Question: I tried to rotate the revolute joint of a machine in SimMechanics. The actuator is from SimElectronics, so I use the Revolute - Rotational Interface block to connect the motor and the joint together. The whole block model is as follows (also available <URL>

But when I tried to run the simulation, I got the following error:
> Not enough input derivatives were provided for one or more Simulink-PS Converter blocks associated with the highlighted Solver Configuration block, for the solver chosen. Implicit solvers (ode23t, ode15s, and ode14x) typically require fewer input derivatives than explicit solvers, and local solvers never require any. You can provide more input derivatives by selecting different options (including turning input filtering on or increasing the number of user-provided input derivatives) on the Input Handling tab of Simulink-PS Converter blocks linked below:'''
...'R0x2D1000iA80F_1joint_motor/Revolute - Rotational Interface/Simulink-PS Converter' (1 required, 0 provided)
'''
I've tried to control the machine using SimMechanics Joint Actuator, which gives a correct result. The error occurred when I tried to control it with the motor from SimElectronics.
What's the problem with the model and how to solve it? Thanks
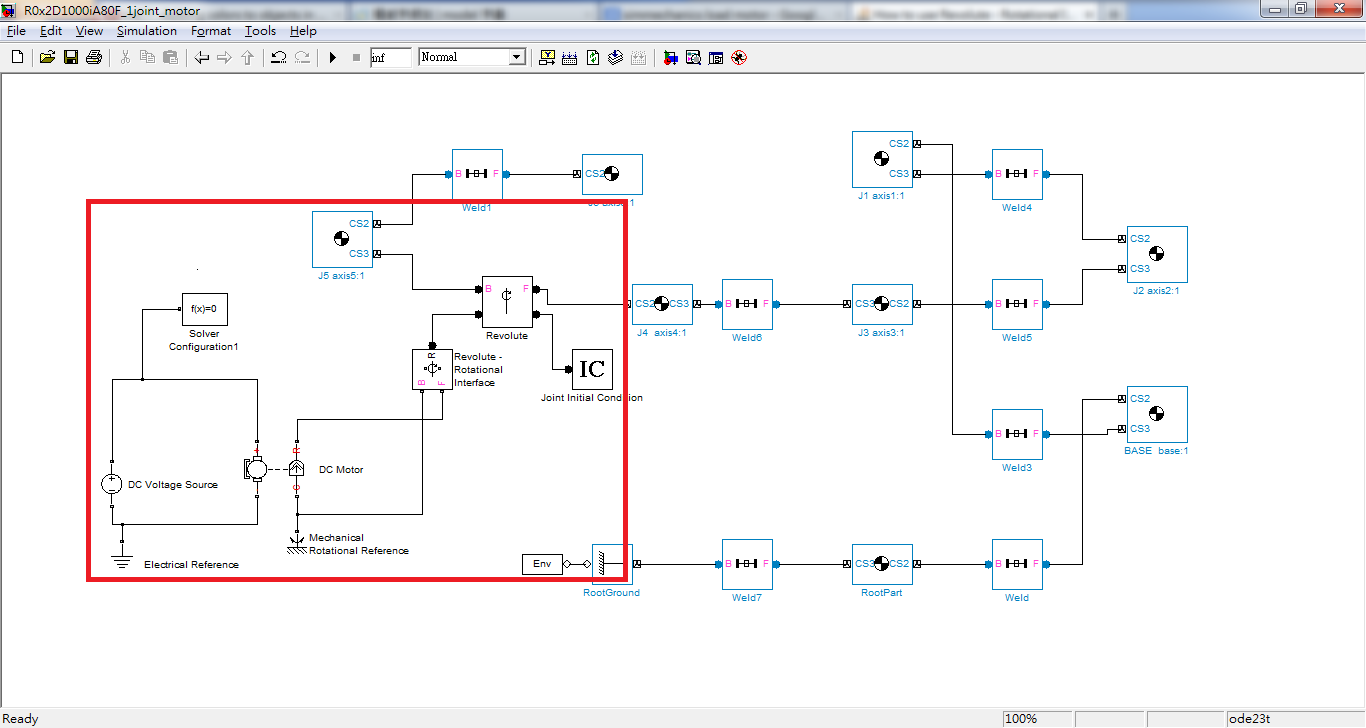
Answer: A few suggestions to try out:
- - <URL>- -
Arnaud